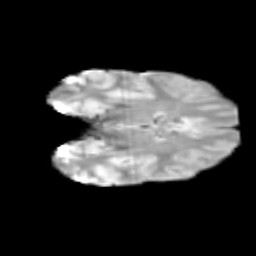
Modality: T2w
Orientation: coronal
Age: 12
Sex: female
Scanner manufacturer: siemens
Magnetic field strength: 3 T
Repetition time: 3.8 s
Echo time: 0.07 s